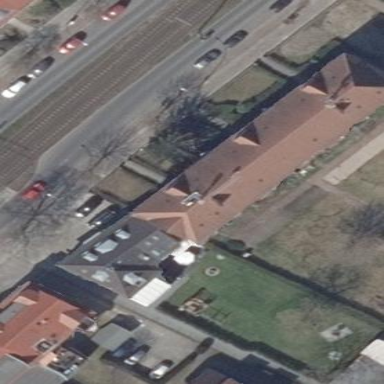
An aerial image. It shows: Residential building with hipped roof.